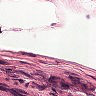
Metastatic tissue present: yes